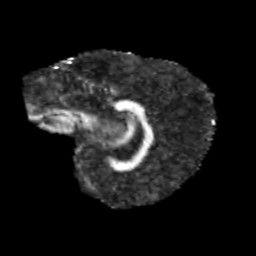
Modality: FA
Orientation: sagittal
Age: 11
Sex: male
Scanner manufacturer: siemens
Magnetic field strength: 3 T
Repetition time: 3.8 s
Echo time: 0.07 s